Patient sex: M
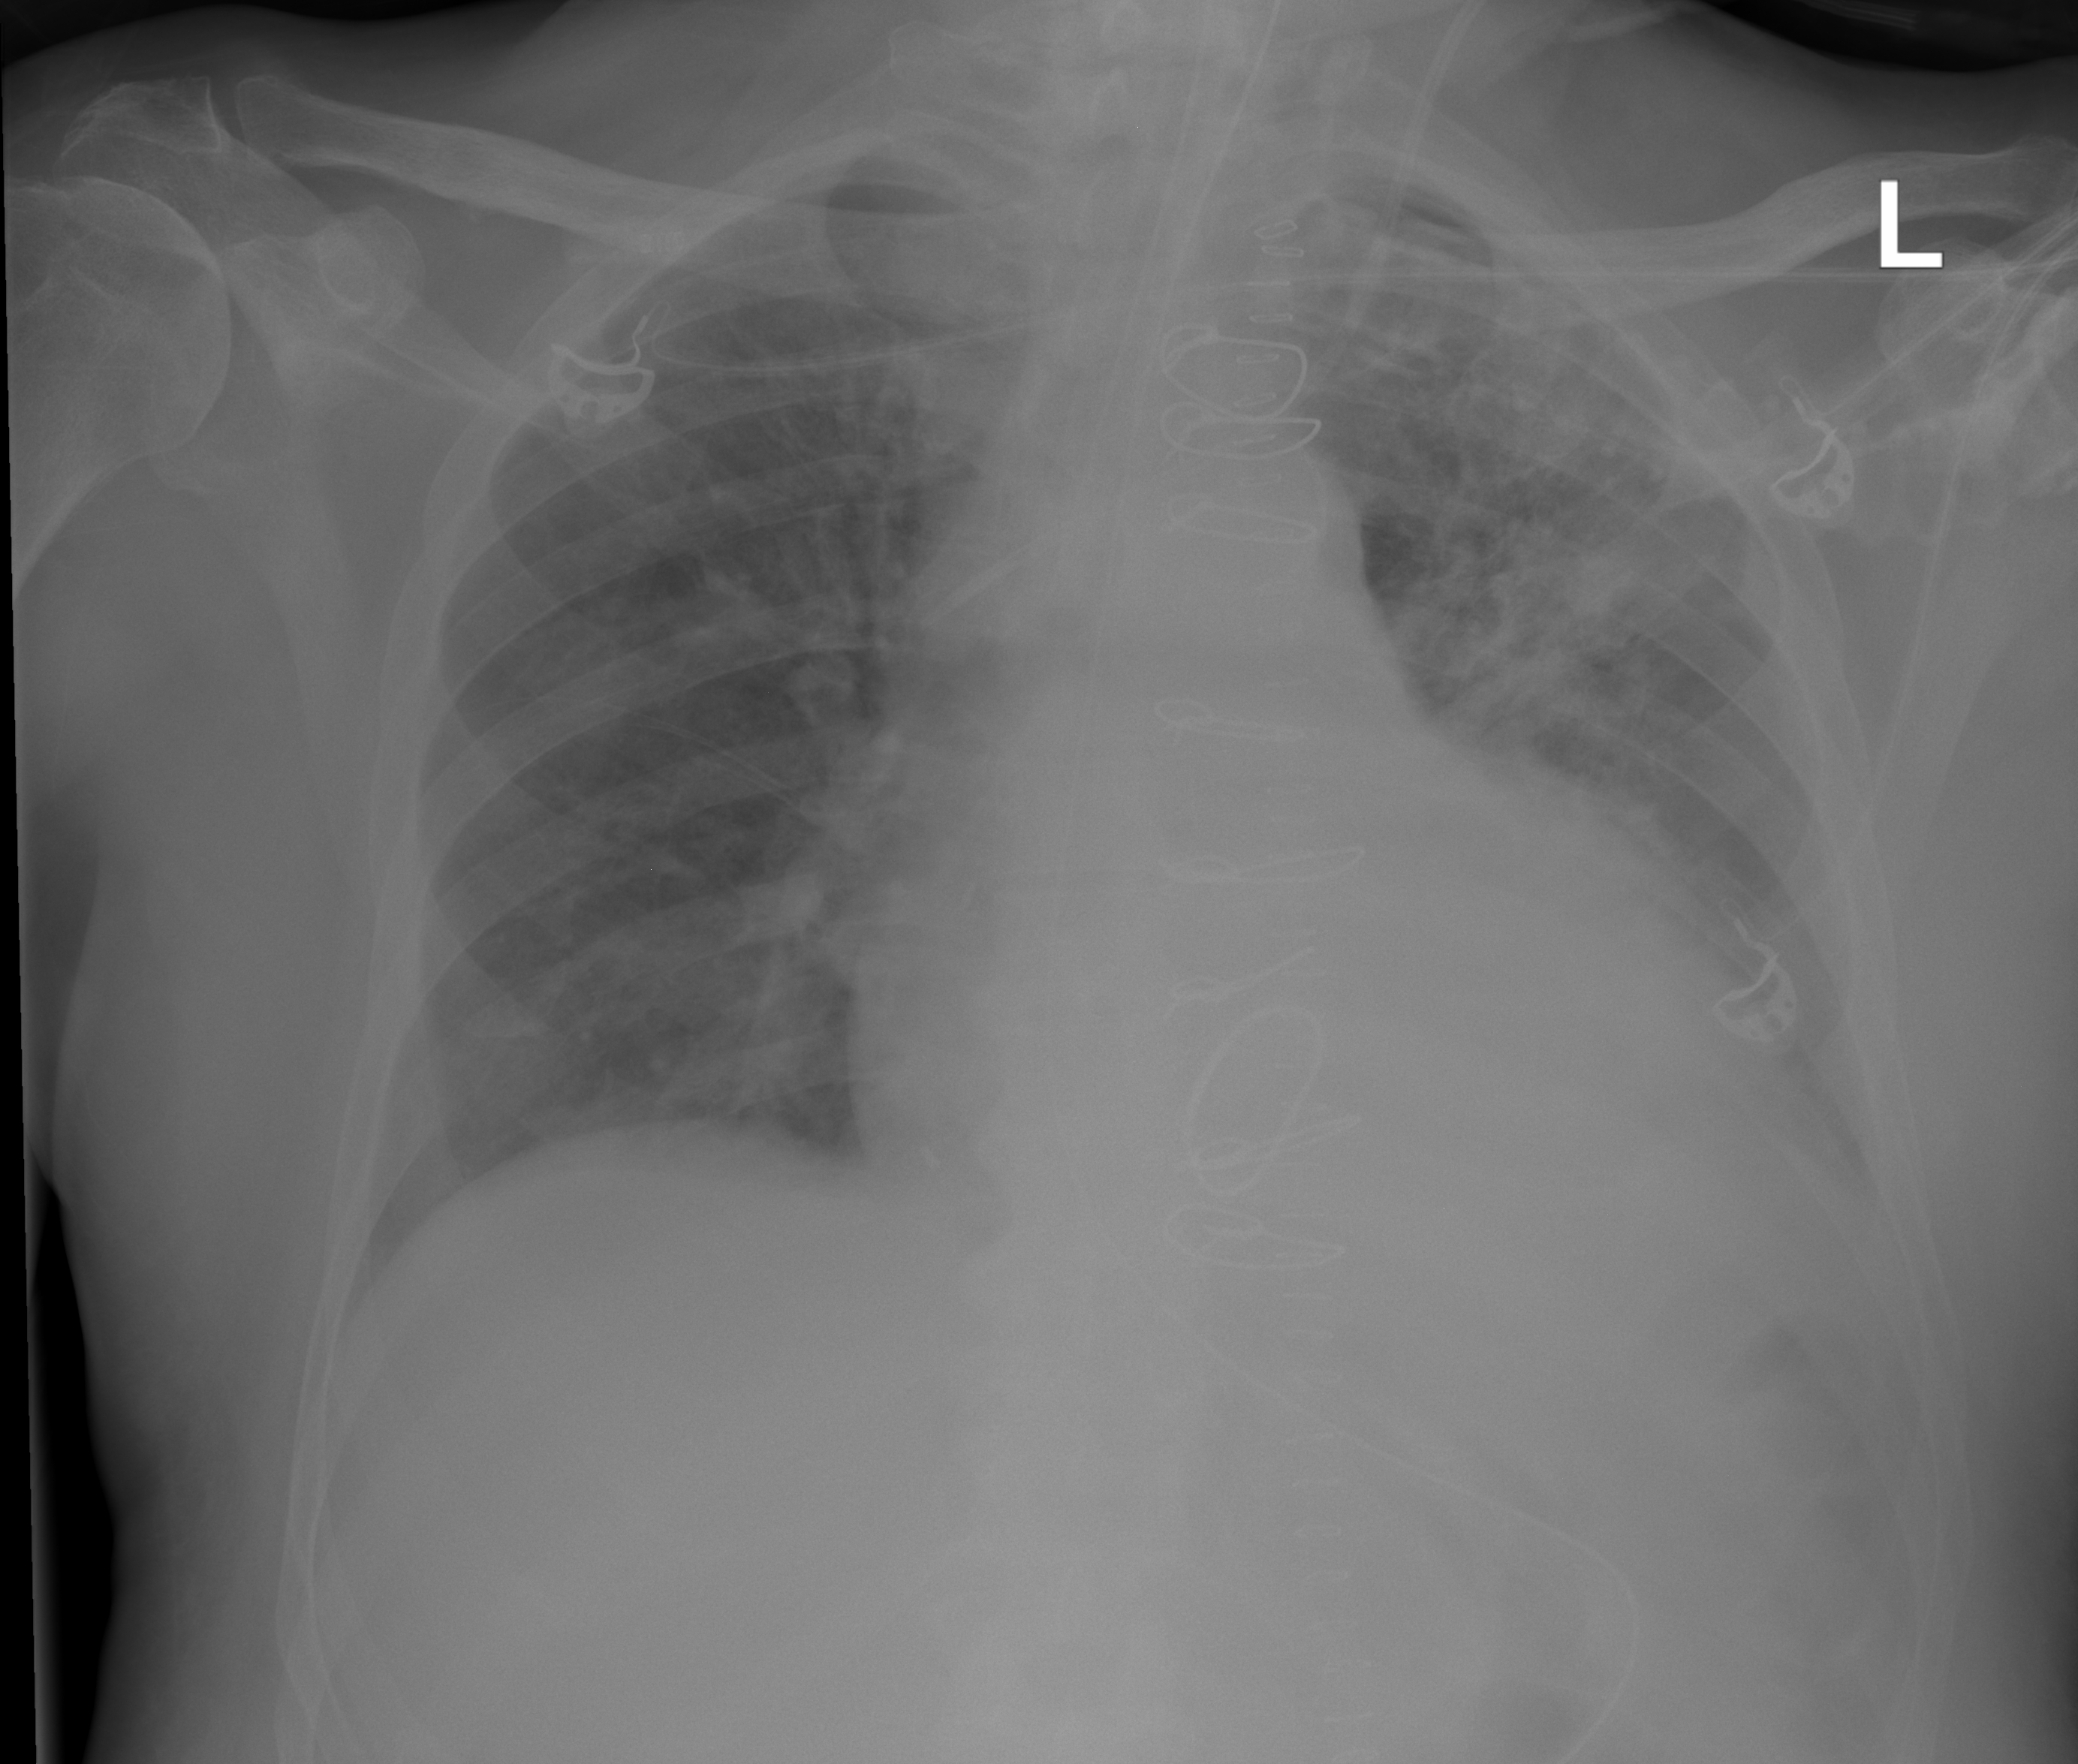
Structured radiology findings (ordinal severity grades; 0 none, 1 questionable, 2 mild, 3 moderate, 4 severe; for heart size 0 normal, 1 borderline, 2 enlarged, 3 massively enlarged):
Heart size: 2
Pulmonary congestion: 0
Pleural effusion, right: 0
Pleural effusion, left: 0
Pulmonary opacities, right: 0
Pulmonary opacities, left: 3
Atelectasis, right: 0
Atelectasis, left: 2